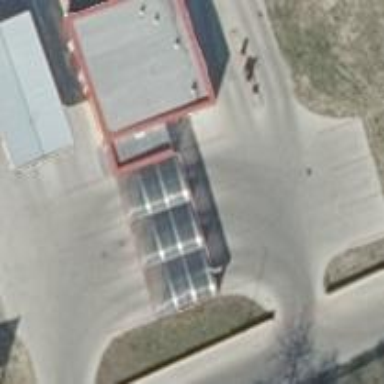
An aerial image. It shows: Car wash facility.